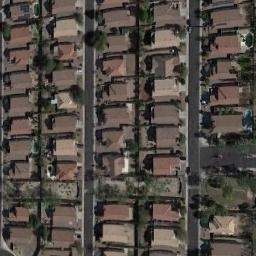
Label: dense_residential